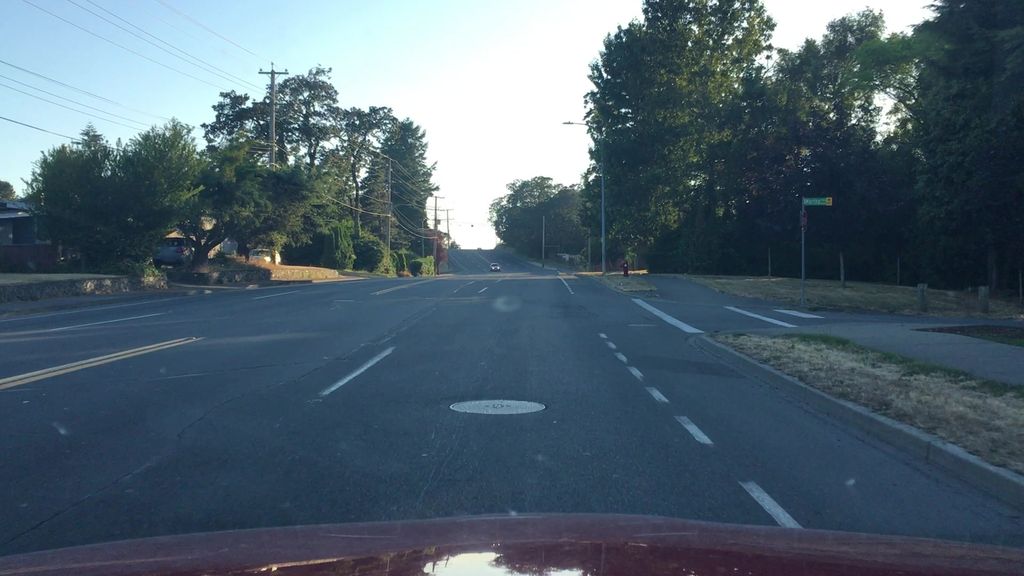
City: victoria